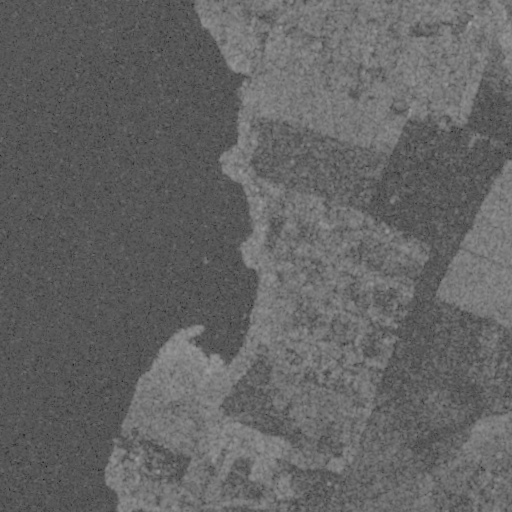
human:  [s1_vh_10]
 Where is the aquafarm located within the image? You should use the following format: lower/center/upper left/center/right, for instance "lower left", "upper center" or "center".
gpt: The aquafarm is located in the lower left of the image.
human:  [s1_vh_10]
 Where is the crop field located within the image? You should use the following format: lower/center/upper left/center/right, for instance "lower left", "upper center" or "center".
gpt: The crop field is located in the lower left of the image.
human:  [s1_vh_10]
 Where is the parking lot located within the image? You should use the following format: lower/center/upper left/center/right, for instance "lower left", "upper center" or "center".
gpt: The parking lot is located in the lower left of the image.
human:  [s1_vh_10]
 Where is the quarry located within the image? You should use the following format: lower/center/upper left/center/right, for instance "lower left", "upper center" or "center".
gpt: There is no quarry in the image.

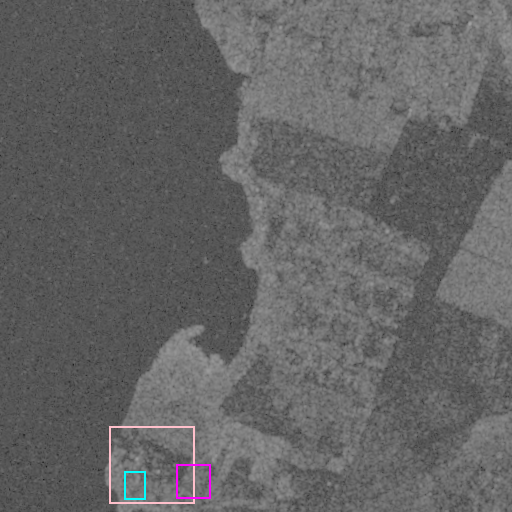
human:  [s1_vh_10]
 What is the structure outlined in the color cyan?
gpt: The structure outlined in cyan is a crop field.
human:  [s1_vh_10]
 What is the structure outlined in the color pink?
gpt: The structure outlined in pink is a park.
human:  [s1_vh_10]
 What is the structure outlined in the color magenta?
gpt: The structure outlined in magenta is a parking lot.
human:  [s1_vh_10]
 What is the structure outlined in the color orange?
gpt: There is no orange outline.